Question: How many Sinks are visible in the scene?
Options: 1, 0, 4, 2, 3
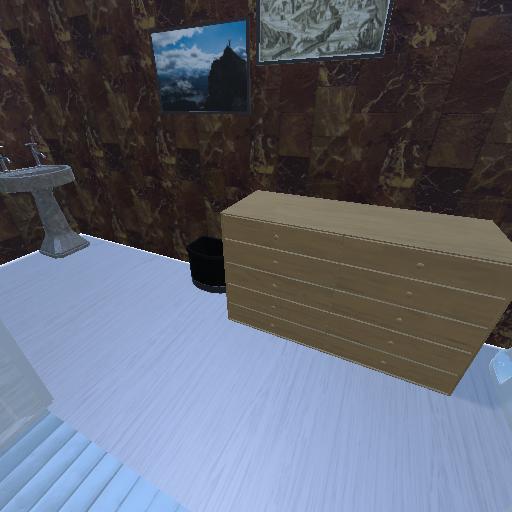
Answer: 1